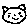
Label: cat